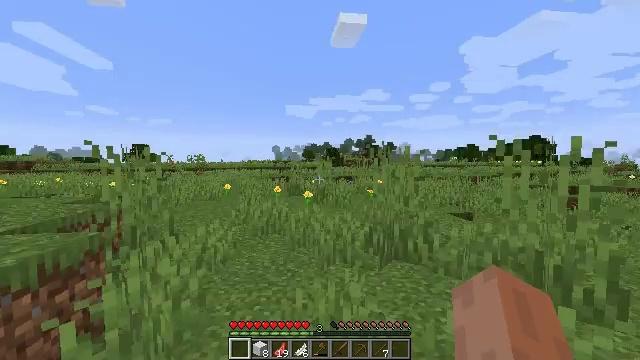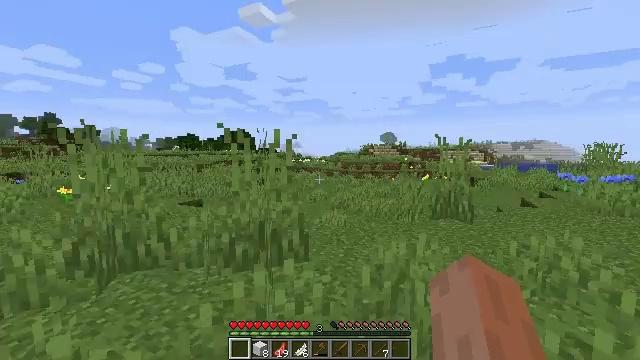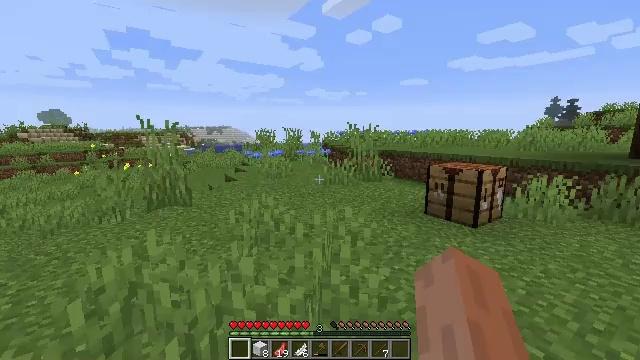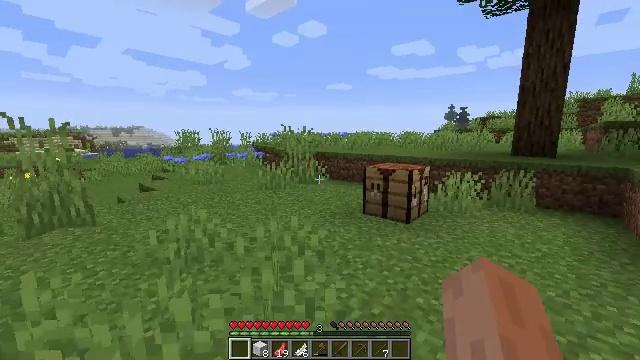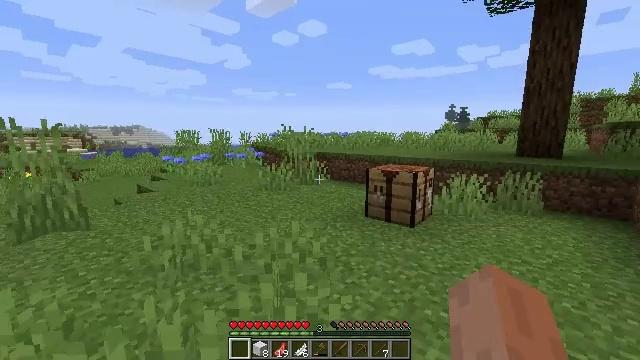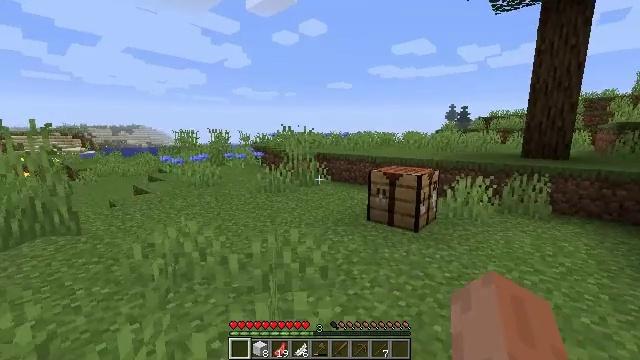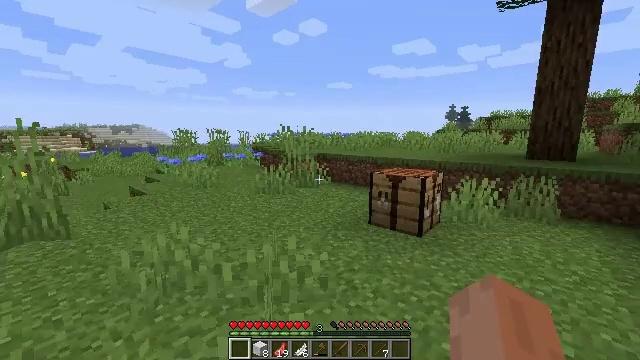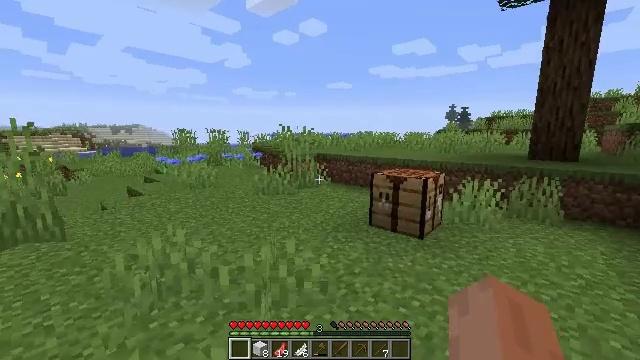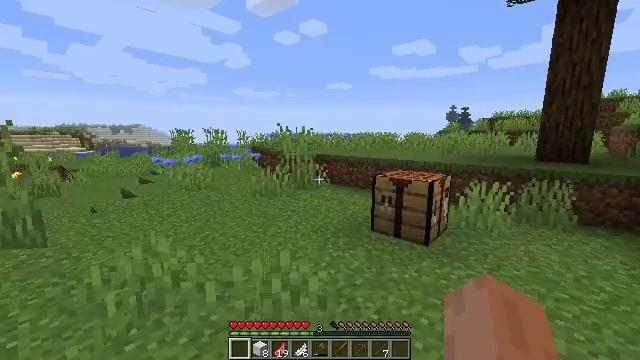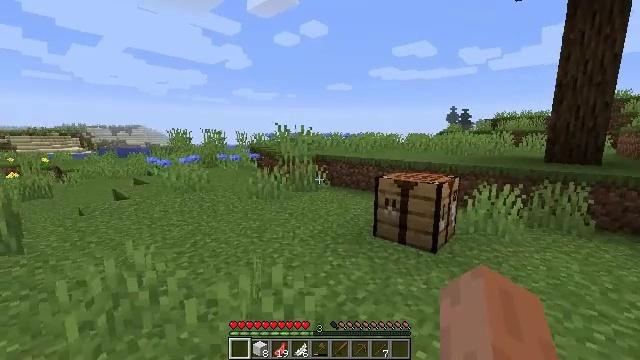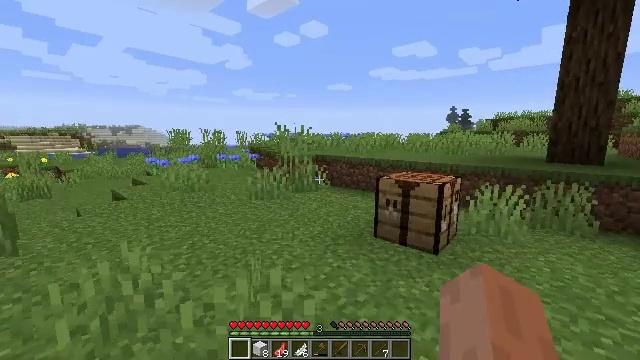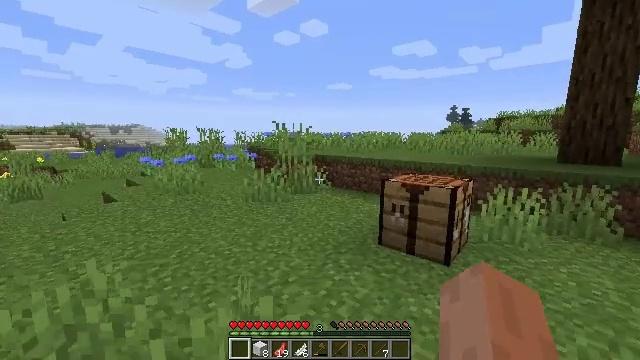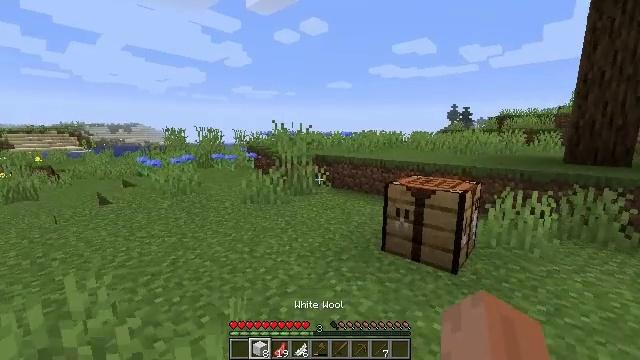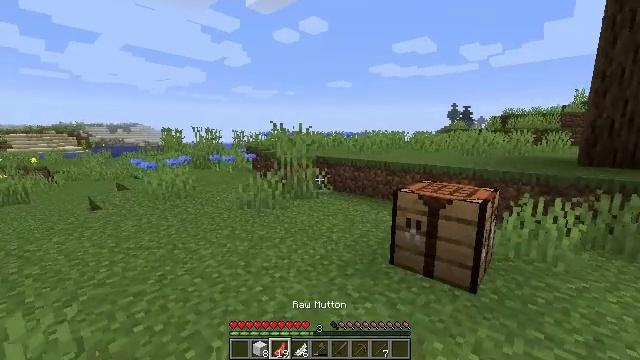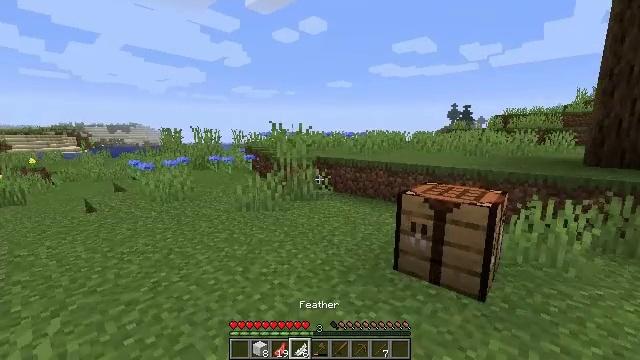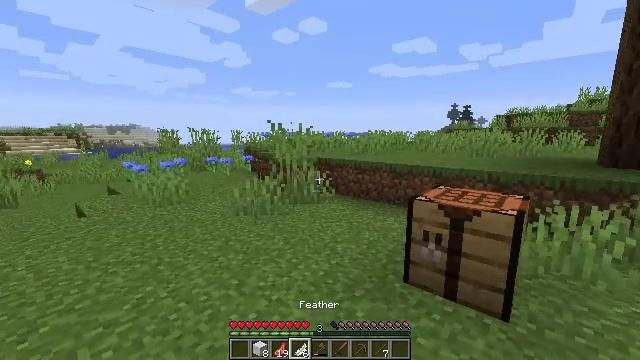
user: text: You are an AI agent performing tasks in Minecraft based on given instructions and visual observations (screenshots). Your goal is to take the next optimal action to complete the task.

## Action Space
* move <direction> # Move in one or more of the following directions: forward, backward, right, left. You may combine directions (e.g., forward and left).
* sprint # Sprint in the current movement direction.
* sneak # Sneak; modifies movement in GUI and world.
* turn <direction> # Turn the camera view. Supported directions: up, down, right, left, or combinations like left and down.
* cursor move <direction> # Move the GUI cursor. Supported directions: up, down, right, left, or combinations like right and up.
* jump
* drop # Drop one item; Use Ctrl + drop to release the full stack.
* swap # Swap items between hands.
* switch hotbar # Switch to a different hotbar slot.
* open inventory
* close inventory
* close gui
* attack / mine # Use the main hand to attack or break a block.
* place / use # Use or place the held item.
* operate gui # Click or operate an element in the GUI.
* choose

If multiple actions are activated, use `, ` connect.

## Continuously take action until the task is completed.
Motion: motion action
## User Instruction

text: In the crafting table, craft a gray bed.
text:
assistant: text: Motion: move forward, turn right and down
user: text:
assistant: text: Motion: move forward, turn right and down
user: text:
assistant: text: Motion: move forward, turn right
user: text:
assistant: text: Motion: move forward
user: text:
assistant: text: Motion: move forward
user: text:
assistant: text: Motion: move forward
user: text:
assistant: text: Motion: move forward
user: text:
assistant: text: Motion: move forward
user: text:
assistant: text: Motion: move forward
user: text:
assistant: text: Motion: move forward
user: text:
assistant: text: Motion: move forward
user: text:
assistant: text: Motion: move forward
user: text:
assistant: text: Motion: move forward
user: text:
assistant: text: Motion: move forward
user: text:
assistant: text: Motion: move forward
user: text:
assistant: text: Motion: move forward
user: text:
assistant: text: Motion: move forward
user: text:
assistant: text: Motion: move forward
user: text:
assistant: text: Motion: move forward
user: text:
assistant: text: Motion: move forward
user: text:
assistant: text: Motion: move forward
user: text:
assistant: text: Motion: no_op
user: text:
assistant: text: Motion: no_op
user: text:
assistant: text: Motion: turn right
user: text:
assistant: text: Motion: turn right and down
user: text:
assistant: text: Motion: turn right and down
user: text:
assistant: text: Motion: turn right and down
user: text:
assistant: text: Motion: turn right and down
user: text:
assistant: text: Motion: turn right and down
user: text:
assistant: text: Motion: no_op